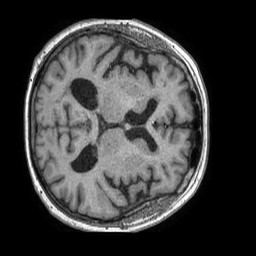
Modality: T1w
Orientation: axial
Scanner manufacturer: philips
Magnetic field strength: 1.5 T
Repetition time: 0.007686 s
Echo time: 0.003543 s